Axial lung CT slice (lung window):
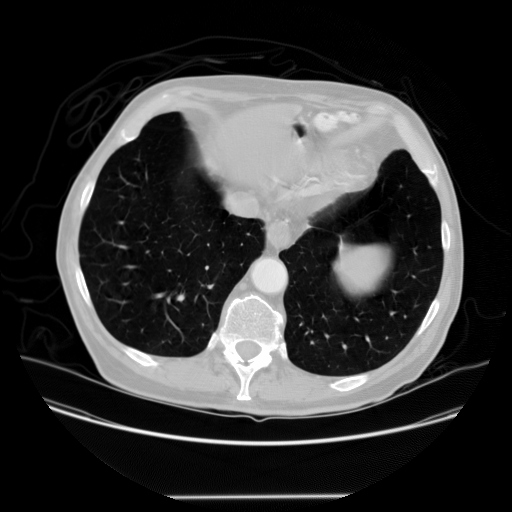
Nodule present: no